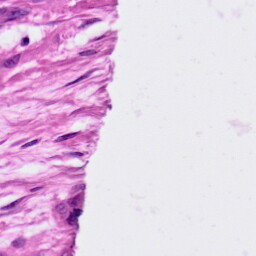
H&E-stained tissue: Ovarian